Question: I'm calculating the normals of a mesh that I've generated using the marching cubes algorithm but when I run it the object looks blurry like in the picture.

Variables:
CurrentTri is a Vector3int with the indexes of each vertex
CurrentNorm is a Vector3 with the current normal
Verts is a Vector3 array of the positions of the vertices
VertNorm is a Vector3 array of the normals of the vertices
The c# code where I calculate the normals:
'''
// Repeated for each triangle
CurrentNorm = Vector3.Cross(Verts[CurrentTri.y] - Verts[CurrentTri.x], Verts[CurrentTri.z] - Verts[CurrentTri.x]);
VertNorm[CurrentTri.x] += CurrentNorm;
VertNorm[CurrentTri.y] += CurrentNorm;
VertNorm[CurrentTri.z] += CurrentNorm;
'''
Normalising the normals:
'''
for(int i = 0; i < VertNorm.Length; i++)
{
VertNorm[i] = VertNorm[i].normalized;
}
mesh.normals = VertNorm;
'''
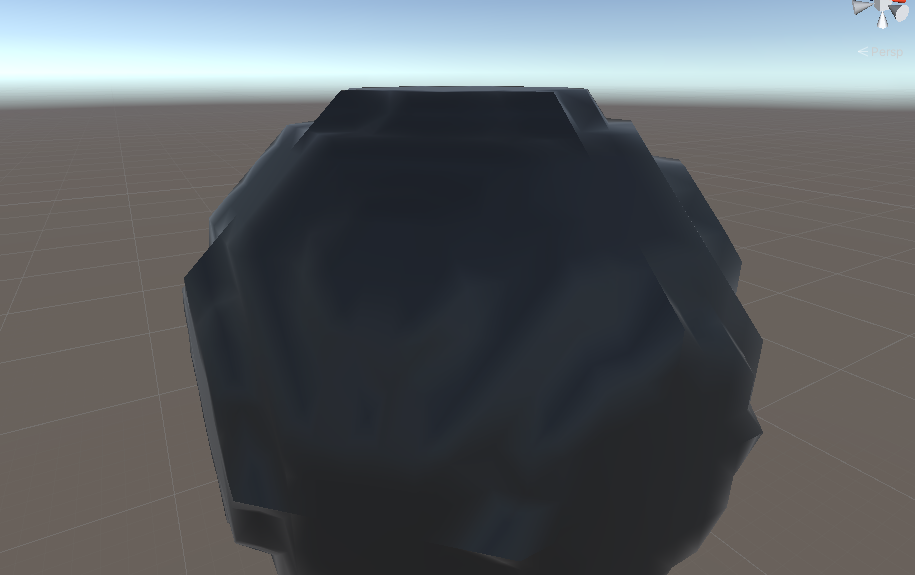
Answer: It's supposed to be like that (I think). I was a complete idiot.